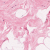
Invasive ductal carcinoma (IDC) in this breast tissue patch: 0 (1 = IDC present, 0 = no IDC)